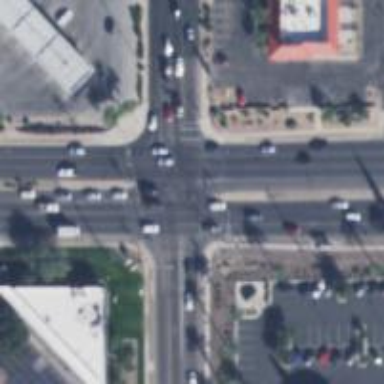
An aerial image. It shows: Marked road crossing.